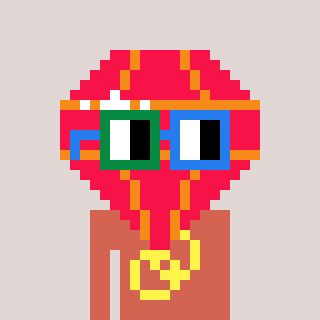
a pixel art character with square green and blue glasses, a red diamond-shaped head and a peachy-colored body on a warm background